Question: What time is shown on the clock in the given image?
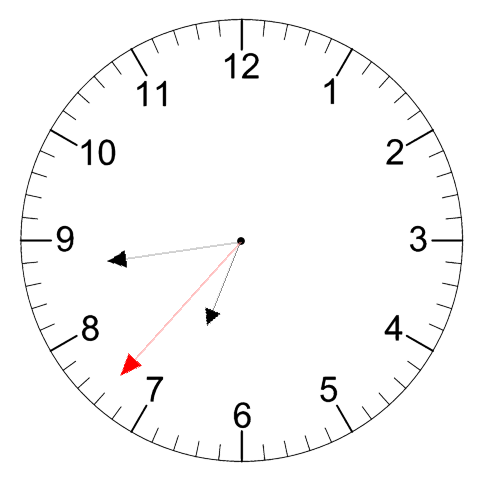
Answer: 06:43:37